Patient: sex F, age 89
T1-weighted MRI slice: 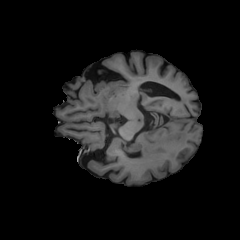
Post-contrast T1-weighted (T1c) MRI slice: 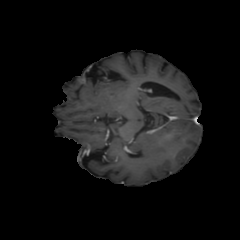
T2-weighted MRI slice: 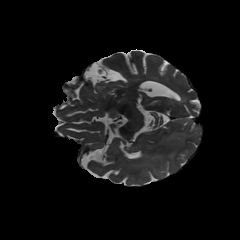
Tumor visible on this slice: yes
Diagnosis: Glioblastoma, IDH-wildtype
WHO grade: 4